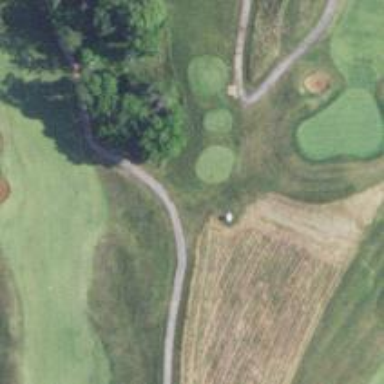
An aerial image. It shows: Pathway for golf carts.